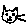
Label: cat